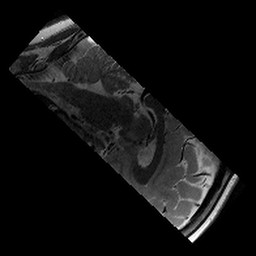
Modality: T2w
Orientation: sagittal
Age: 11
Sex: male
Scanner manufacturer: siemens
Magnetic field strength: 3 T
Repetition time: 9.23 s
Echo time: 0.067 s